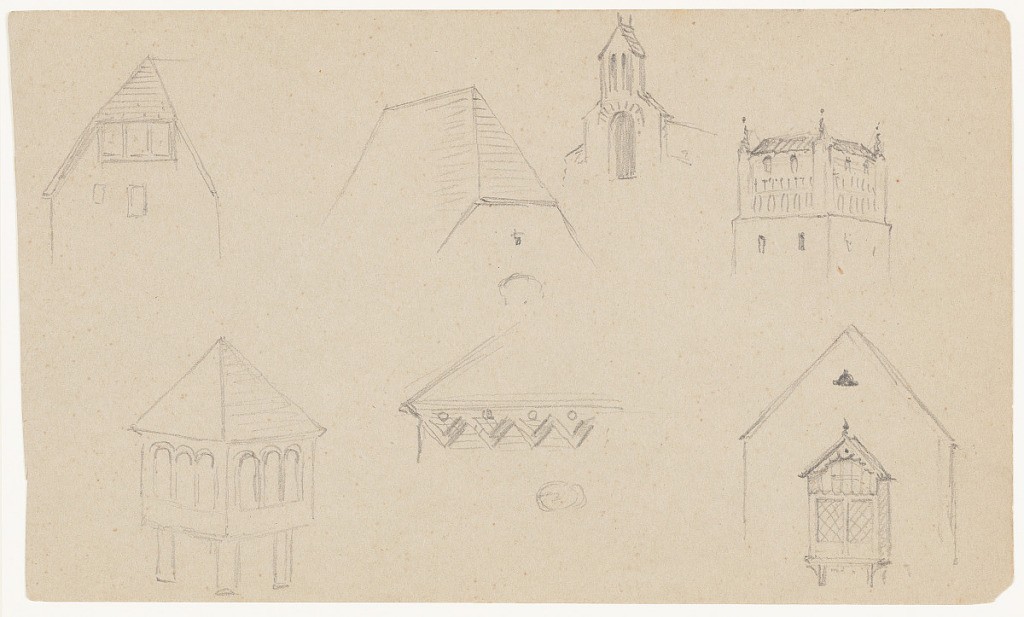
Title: Alpine Architecture Sketches
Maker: Frederic Edwin Church, American, 1826–1900
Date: August 1868
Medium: Graphite on gray wove paper
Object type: Drawing
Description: Architecture sketches showing seven views of houses and buildings in the alps of Switzerland or Austria. In upper left, two views of a home's sloped gable are show, while two views of a church's facade and tower are included at upper right. Three other sketches of a pyramidal roof, a cornice decoration, and a bay window are visible.